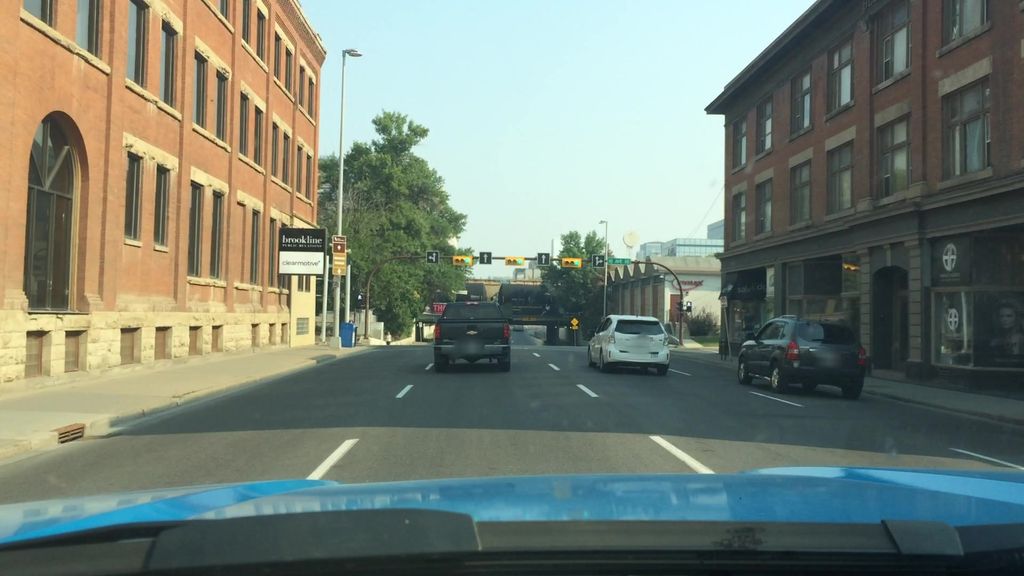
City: calgary